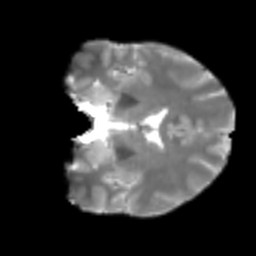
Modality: T2w
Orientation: coronal
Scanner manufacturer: siemens
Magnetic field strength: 3 T
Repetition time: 4 s
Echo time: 0.0594 s